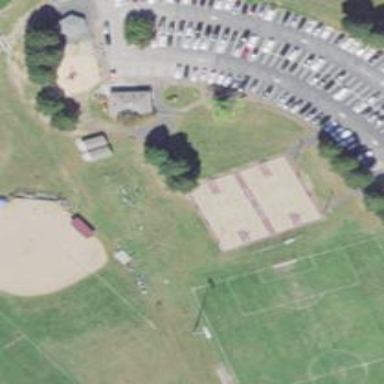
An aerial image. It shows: Basketball court on leisure land pitch.